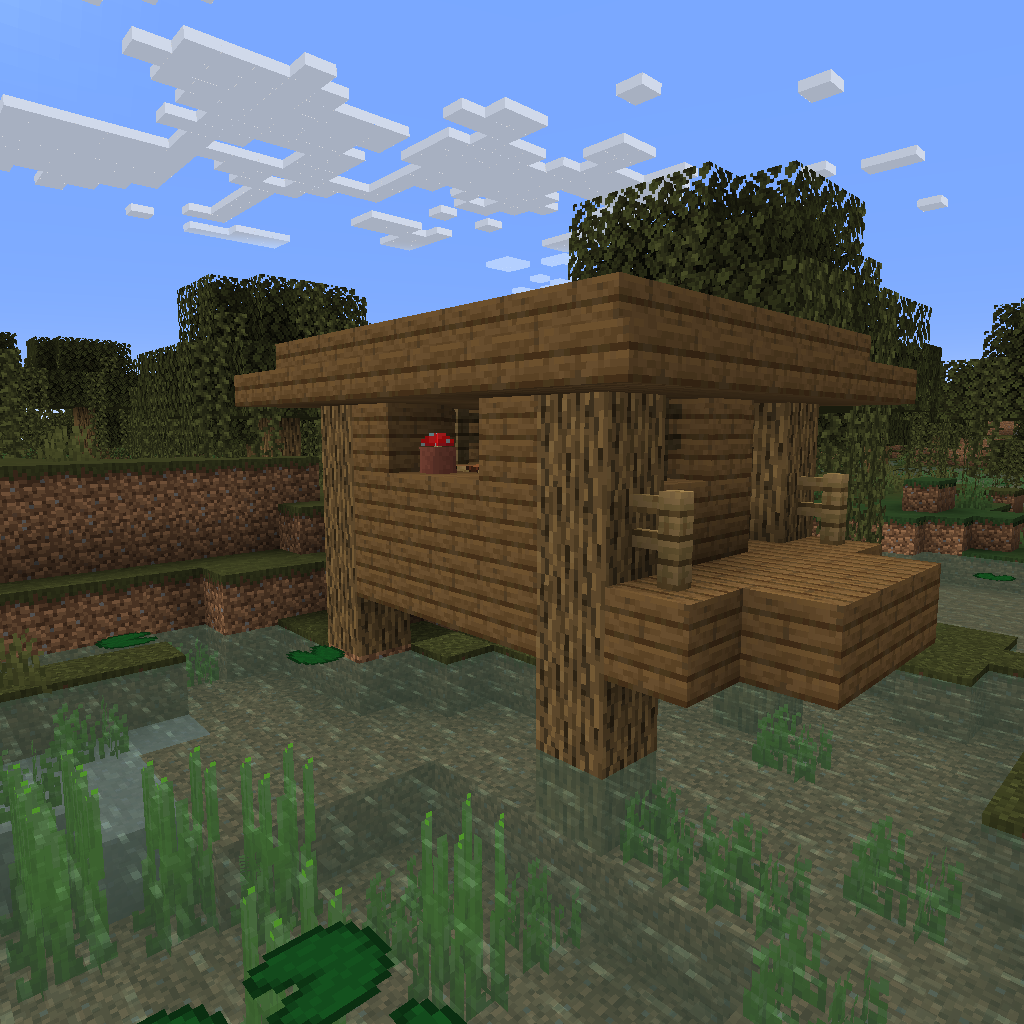
side view of swamp hut